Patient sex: M
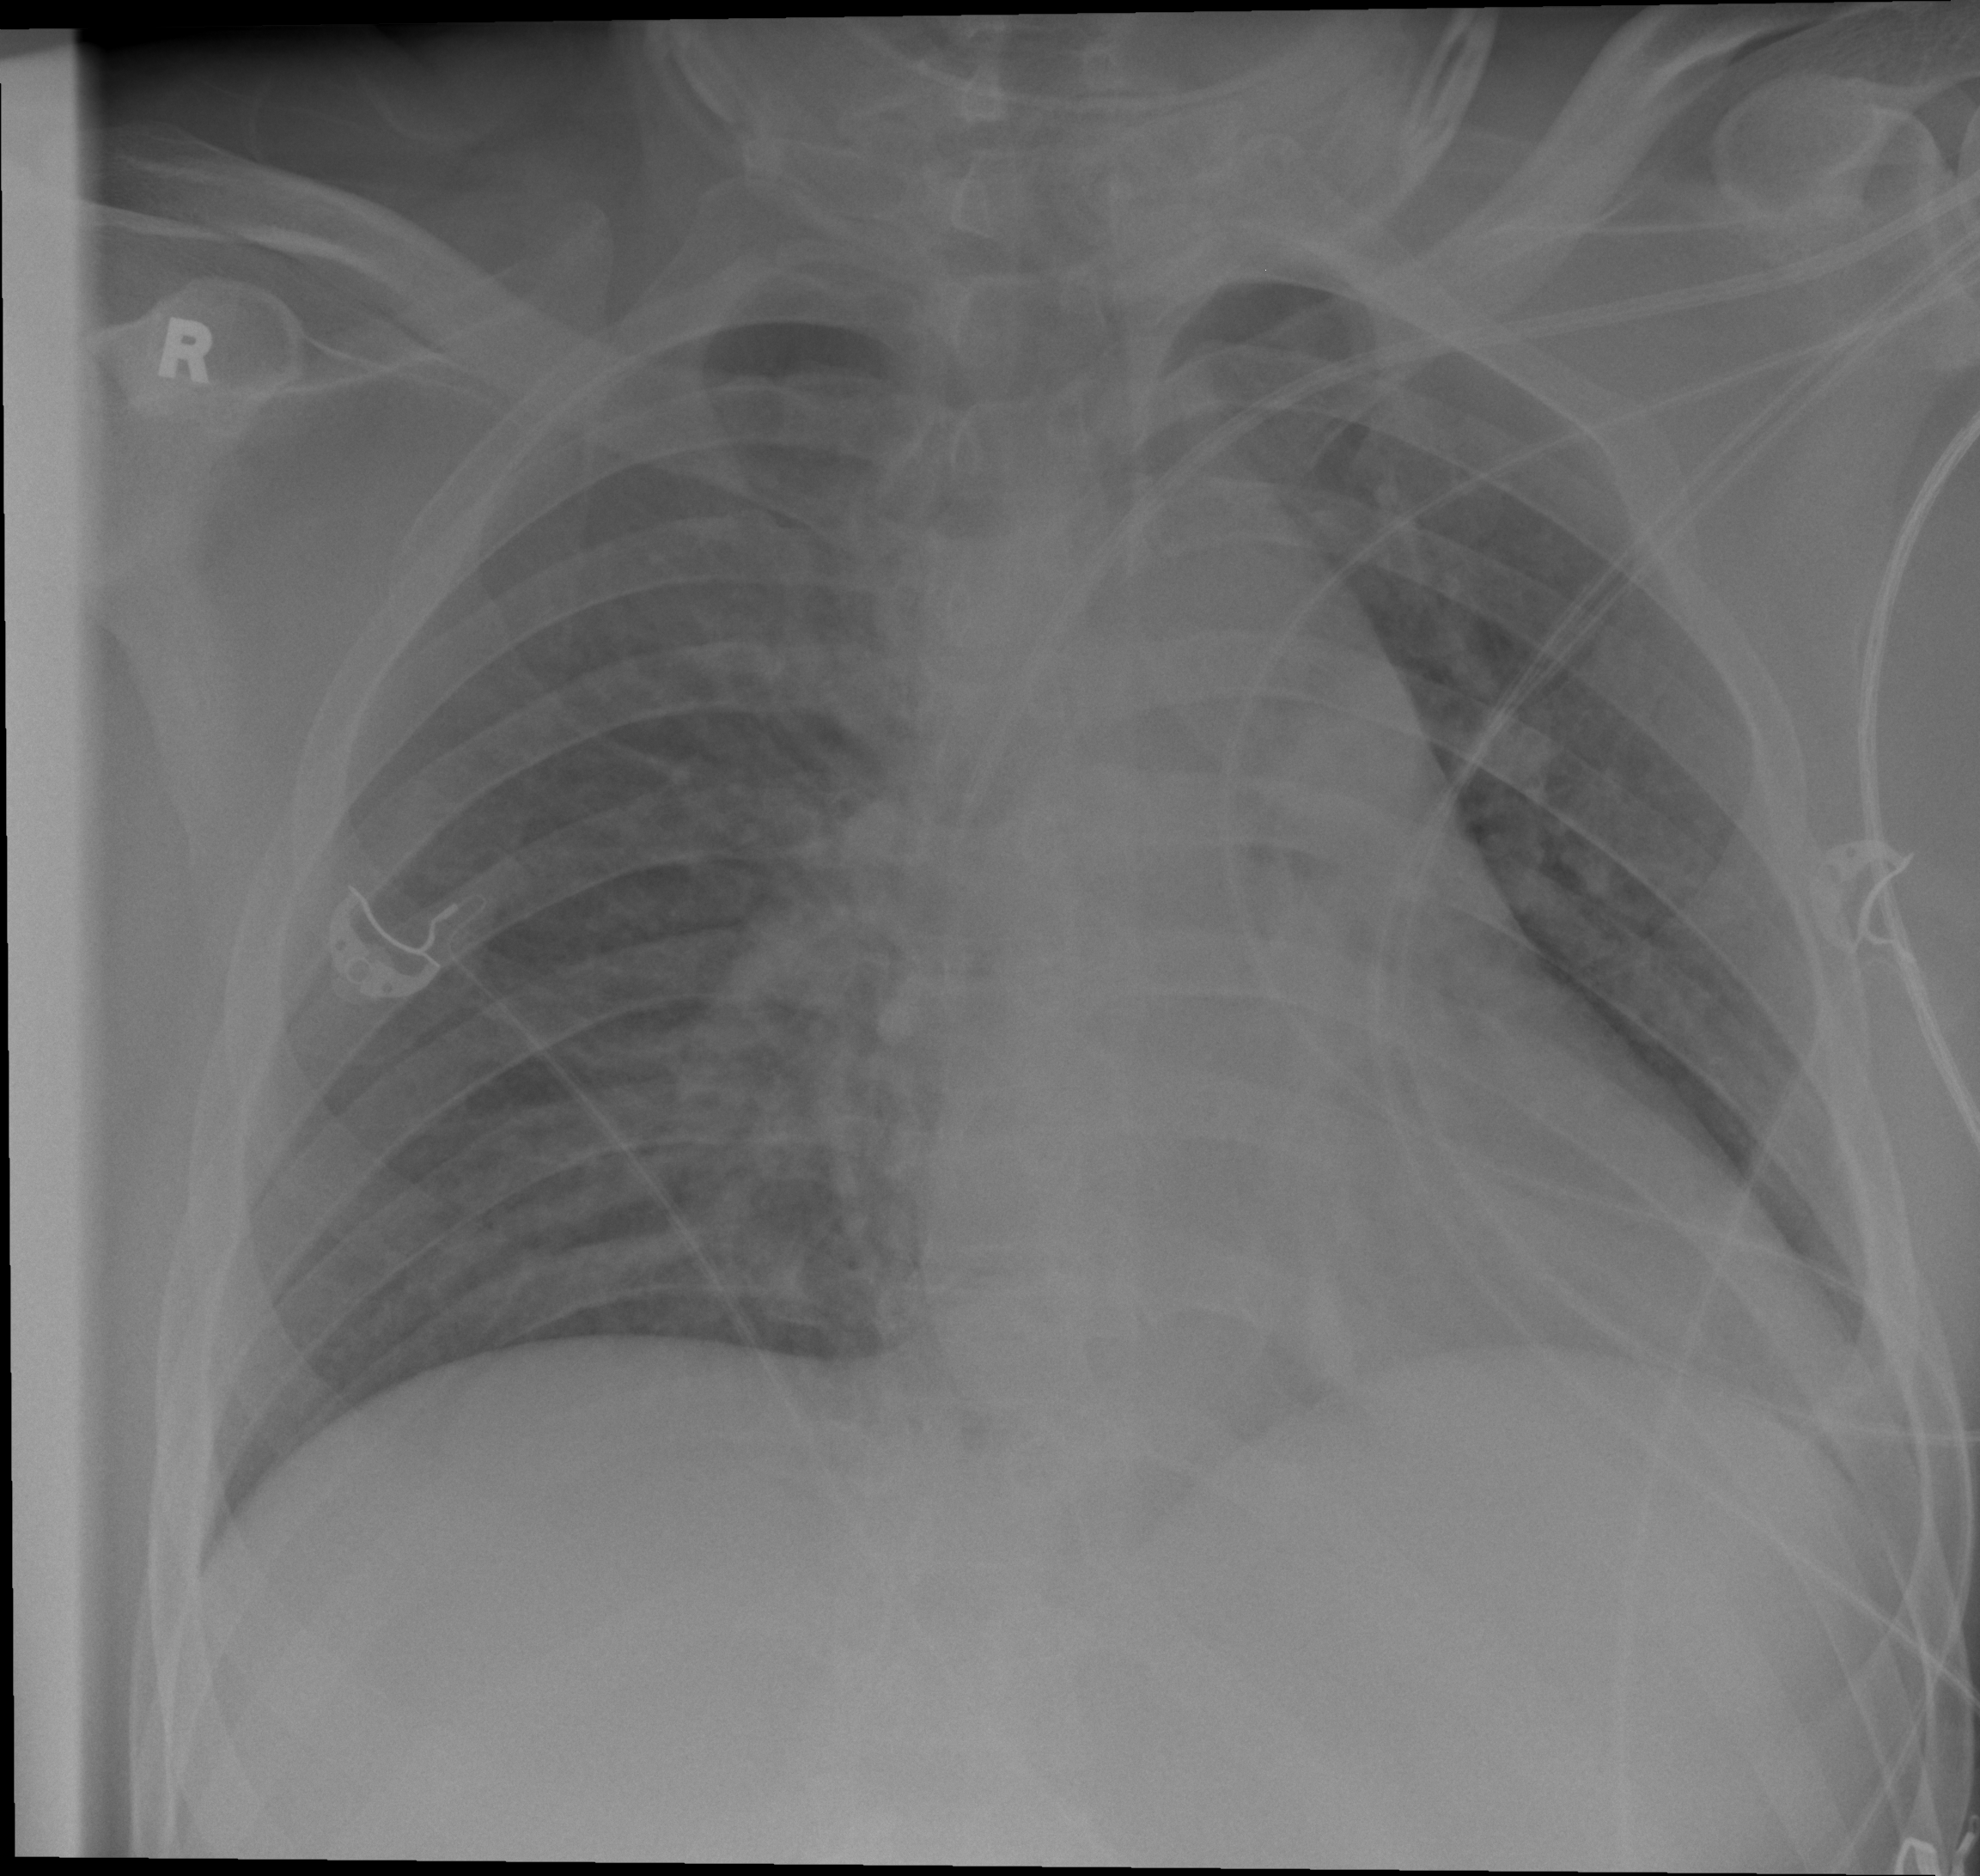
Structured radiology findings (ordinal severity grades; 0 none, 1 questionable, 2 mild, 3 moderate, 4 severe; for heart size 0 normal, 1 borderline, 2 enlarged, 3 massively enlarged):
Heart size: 2
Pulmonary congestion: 2
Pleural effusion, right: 0
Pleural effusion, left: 0
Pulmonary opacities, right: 0
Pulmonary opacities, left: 0
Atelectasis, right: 0
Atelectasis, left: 0